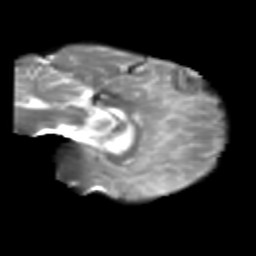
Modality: T2w
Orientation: sagittal
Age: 27
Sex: female
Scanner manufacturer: siemens
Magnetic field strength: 3 T
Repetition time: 1.8 s
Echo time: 0.07 s